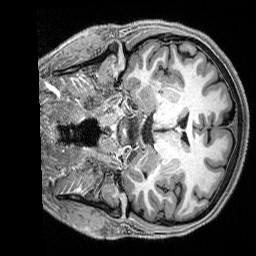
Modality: T1w
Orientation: coronal
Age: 30
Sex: female
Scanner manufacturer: siemens
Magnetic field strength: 3 T
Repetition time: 2.8 s
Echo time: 0.00212 s